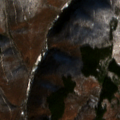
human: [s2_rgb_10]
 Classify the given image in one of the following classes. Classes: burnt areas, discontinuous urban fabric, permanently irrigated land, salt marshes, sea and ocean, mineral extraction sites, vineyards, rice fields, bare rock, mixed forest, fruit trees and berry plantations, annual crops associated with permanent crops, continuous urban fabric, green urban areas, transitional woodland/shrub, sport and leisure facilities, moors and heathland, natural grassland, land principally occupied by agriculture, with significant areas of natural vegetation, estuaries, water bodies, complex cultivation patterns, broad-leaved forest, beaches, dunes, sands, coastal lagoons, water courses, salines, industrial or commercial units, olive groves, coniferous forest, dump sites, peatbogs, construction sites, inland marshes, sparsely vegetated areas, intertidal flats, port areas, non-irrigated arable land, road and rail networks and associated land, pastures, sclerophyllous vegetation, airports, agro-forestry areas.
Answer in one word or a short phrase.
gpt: broad-leaved forest, coniferous forest, mixed forest